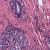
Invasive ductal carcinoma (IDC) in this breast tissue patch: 1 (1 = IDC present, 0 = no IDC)